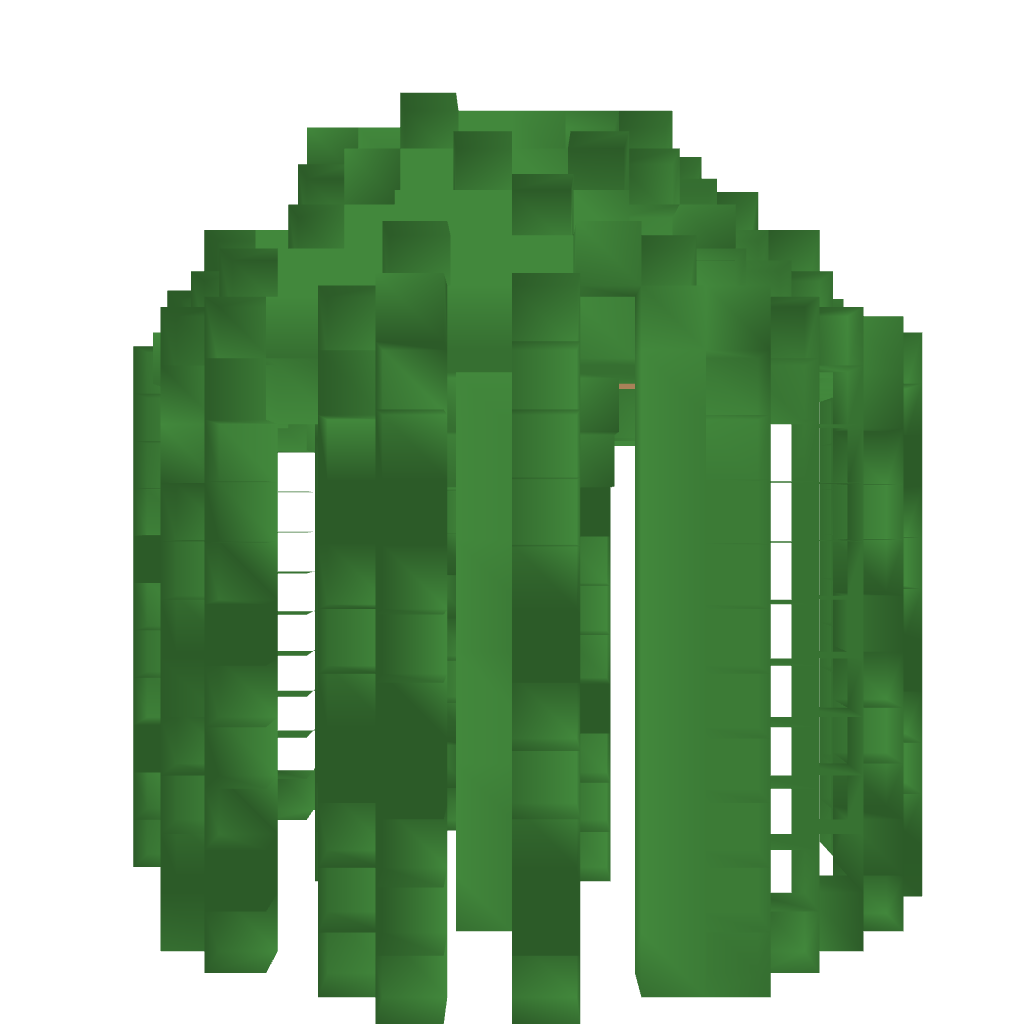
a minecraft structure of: Simple Jungle Tree House bad low quality